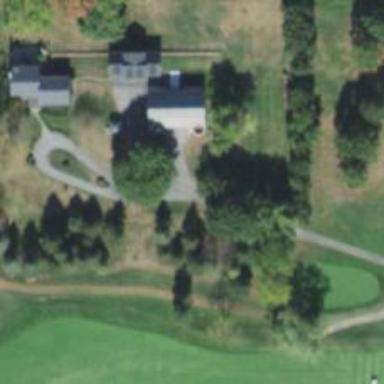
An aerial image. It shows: Path for golf carts.